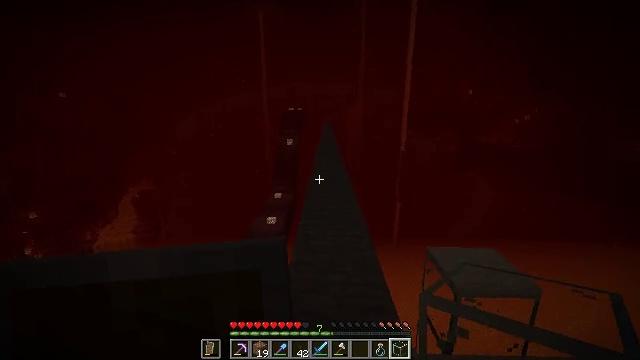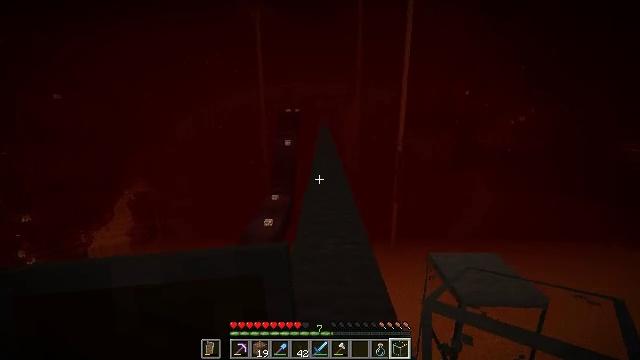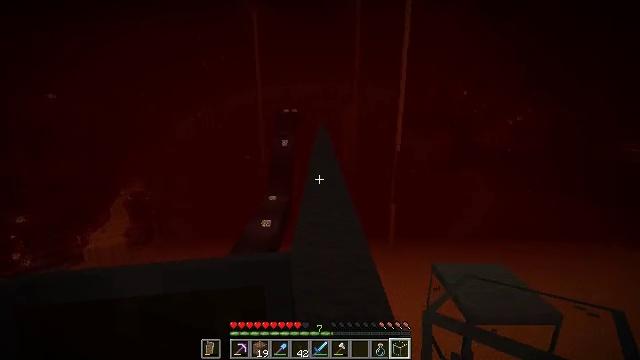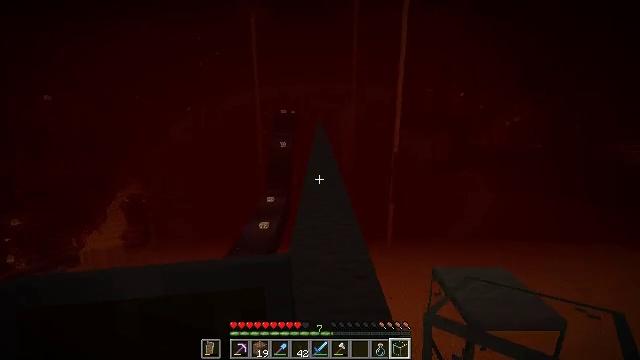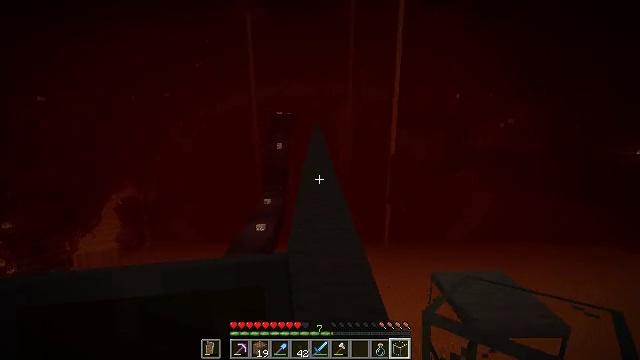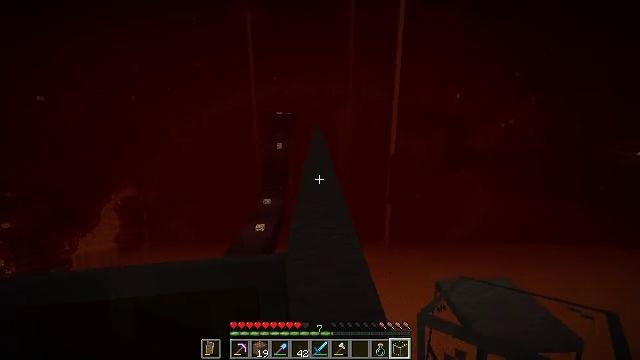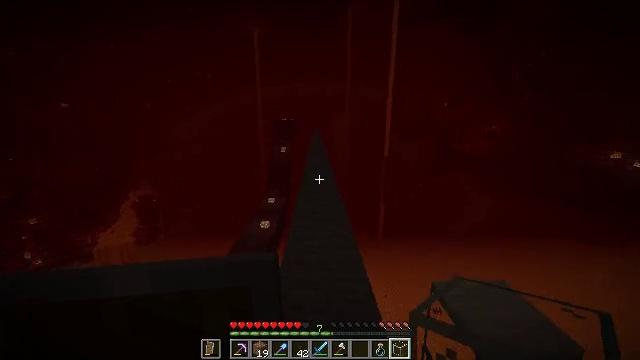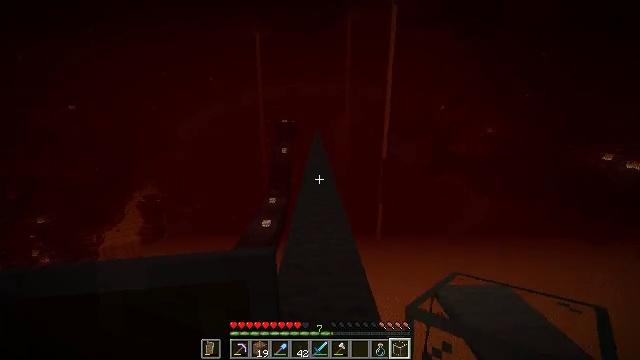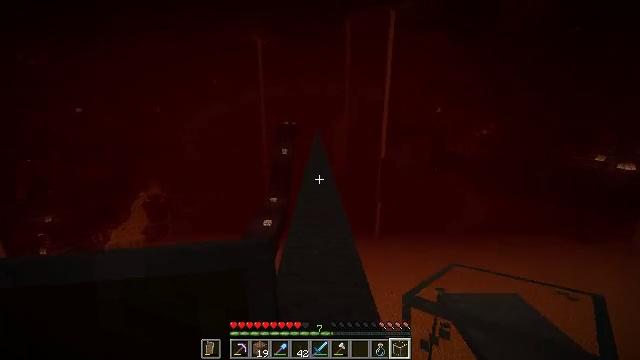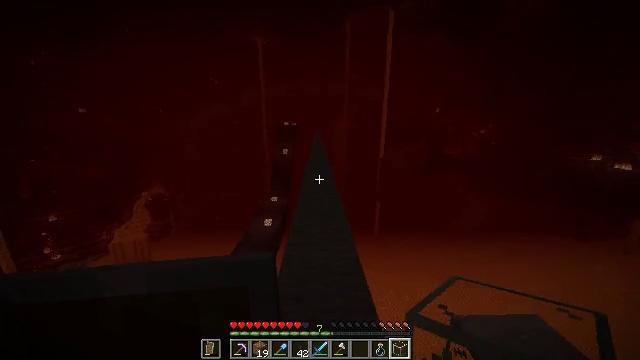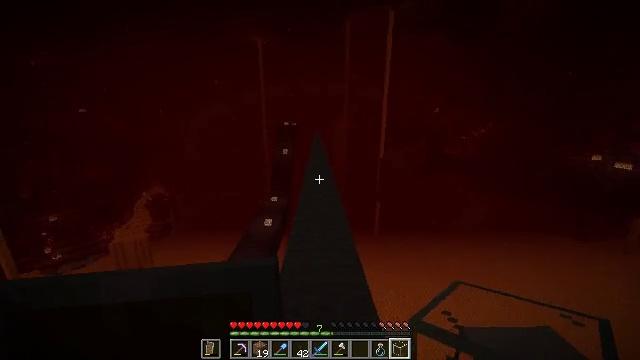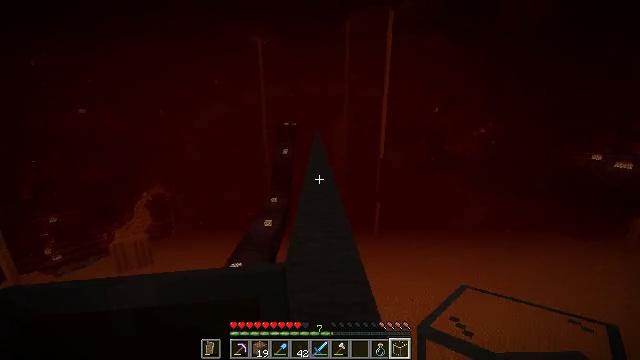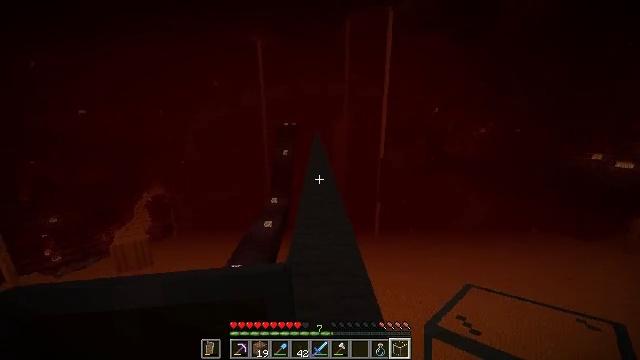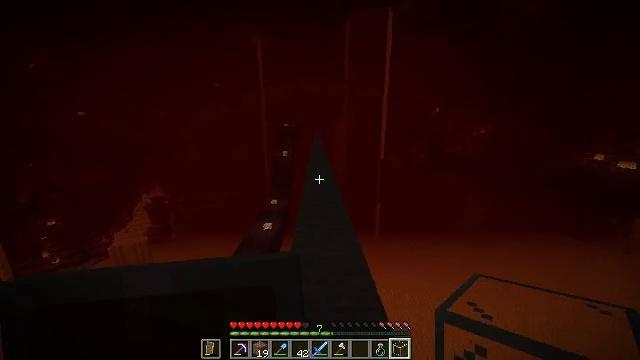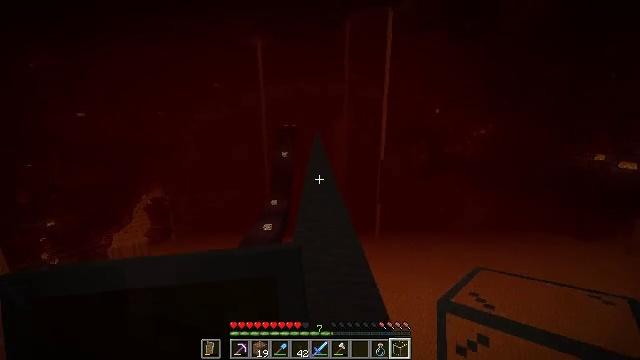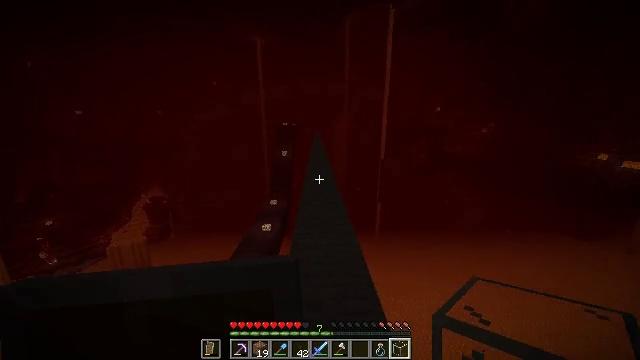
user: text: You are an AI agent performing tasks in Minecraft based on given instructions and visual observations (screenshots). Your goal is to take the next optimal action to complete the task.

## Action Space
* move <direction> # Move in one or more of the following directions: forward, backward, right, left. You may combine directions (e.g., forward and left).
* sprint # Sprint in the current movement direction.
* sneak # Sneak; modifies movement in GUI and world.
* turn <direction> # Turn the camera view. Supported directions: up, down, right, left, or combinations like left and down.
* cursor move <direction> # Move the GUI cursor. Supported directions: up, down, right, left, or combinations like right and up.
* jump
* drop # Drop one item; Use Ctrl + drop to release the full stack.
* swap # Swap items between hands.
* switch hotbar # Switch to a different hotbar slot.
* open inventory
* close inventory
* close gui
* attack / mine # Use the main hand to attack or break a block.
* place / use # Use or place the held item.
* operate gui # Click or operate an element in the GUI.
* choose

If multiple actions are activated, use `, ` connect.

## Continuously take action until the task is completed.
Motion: motion action
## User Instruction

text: Gather crimson stem from a crimson forest.
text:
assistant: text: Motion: move forward
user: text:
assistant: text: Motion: move forward
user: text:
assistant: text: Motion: no_op
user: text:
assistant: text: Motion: no_op
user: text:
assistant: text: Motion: move forward
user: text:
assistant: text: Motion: move forward
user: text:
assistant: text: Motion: move forward
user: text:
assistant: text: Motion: move forward
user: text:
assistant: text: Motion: move forward
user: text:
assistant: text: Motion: move forward
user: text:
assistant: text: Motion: move forward
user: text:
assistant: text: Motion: move forward
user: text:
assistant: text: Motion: move forward
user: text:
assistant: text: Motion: move forward
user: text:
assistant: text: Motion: move forward
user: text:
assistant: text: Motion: move forward
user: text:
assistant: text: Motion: move forward
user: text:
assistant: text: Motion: move forward
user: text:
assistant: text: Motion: move forward
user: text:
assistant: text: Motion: move forward
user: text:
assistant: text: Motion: move forward
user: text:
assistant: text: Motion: move forward
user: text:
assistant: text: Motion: move forward
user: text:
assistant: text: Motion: move forward
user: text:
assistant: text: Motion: move forward
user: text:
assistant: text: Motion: move forward
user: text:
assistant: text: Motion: move forward
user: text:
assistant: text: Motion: move forward
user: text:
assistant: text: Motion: move forward
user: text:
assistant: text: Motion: move forward